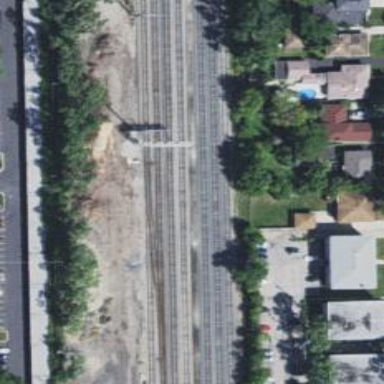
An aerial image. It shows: Railway siding for service.